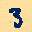
Label: 3